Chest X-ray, PA view. Patient: 48 years old, sex F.
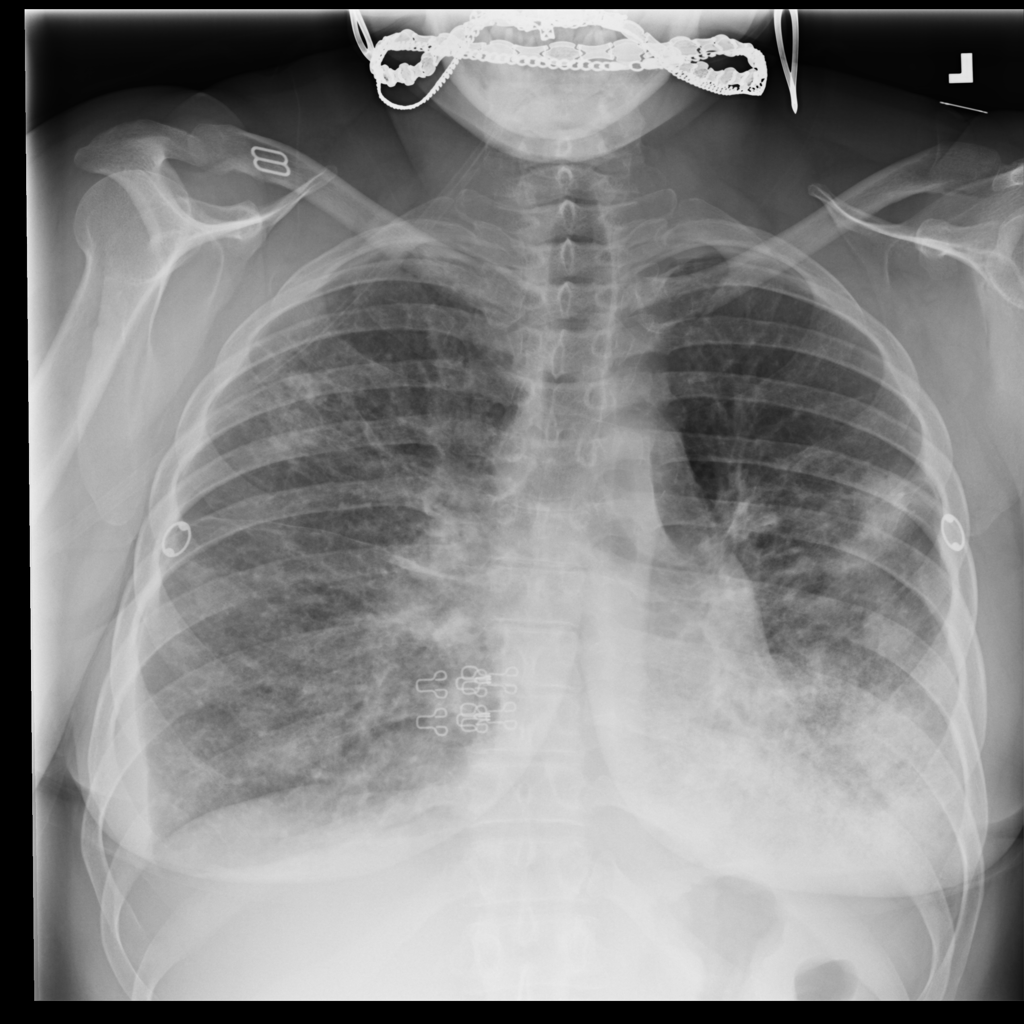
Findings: Edema, Pneumonia